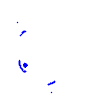
Particle: electron